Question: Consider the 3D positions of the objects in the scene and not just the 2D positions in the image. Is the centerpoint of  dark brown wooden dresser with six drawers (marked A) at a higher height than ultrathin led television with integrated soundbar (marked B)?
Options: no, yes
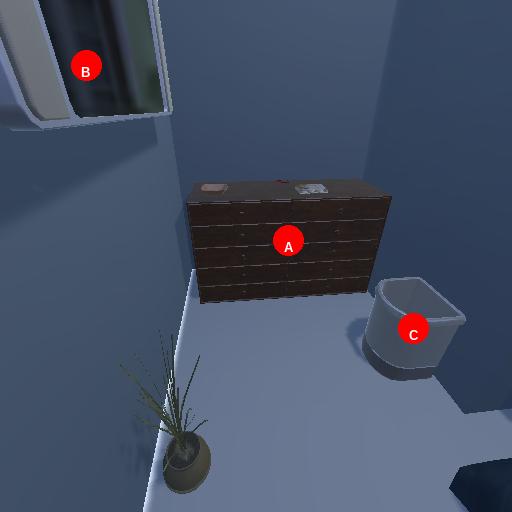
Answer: no